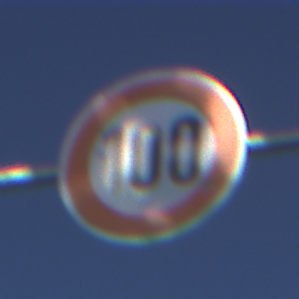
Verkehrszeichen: Geschwindigkeit100
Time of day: MorningAfternoon
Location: Outdoor (Nature)
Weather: PartlyCloudy
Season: NotSpecified
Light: Natural